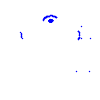
Particle: pion